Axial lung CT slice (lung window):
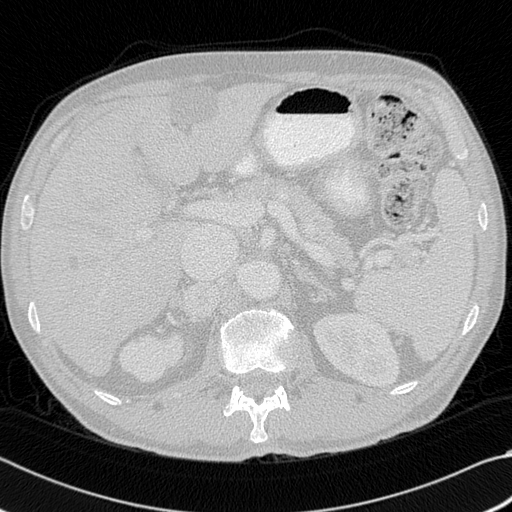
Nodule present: no